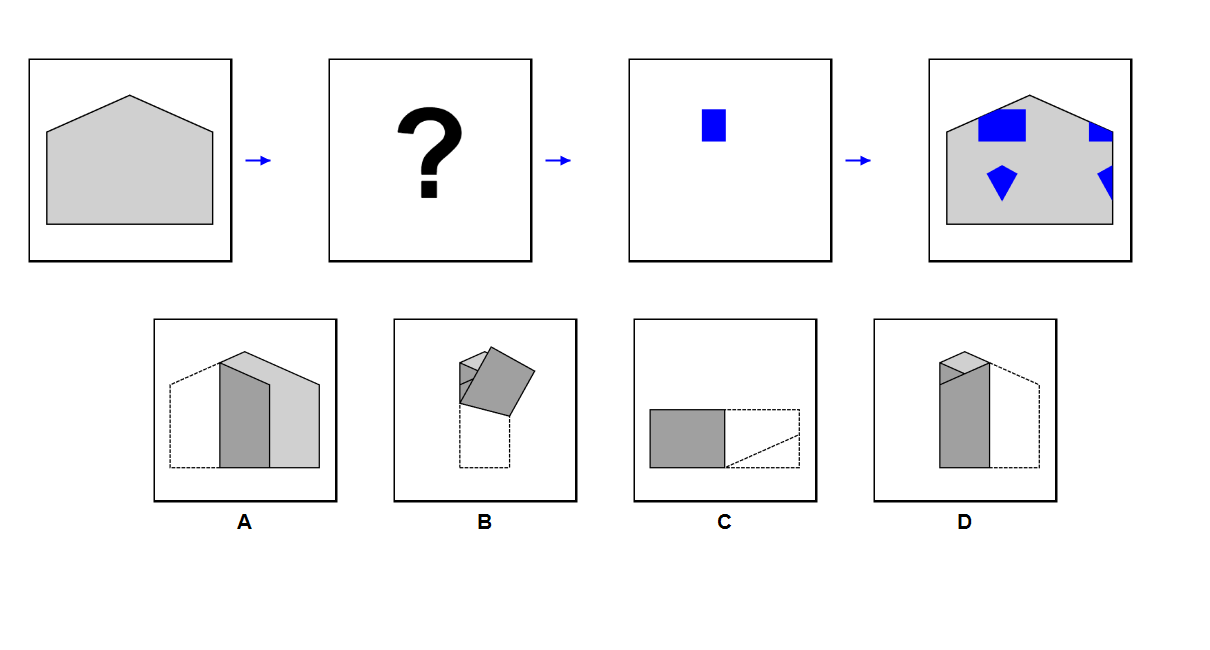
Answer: C